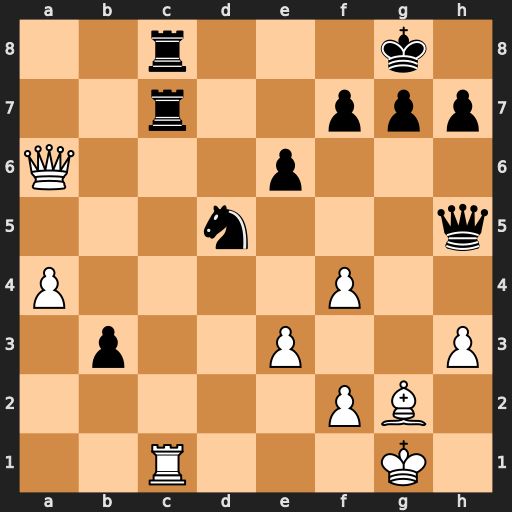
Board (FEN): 2r3k1/2r2ppp/Q3p3/3n3q/P4P2/1p2P2P/5PB1/2R3K1
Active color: w
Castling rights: -
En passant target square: -
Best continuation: Qxc8+ Rxc8 Rxc8#